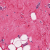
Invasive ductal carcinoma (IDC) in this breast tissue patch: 0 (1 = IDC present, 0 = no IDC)